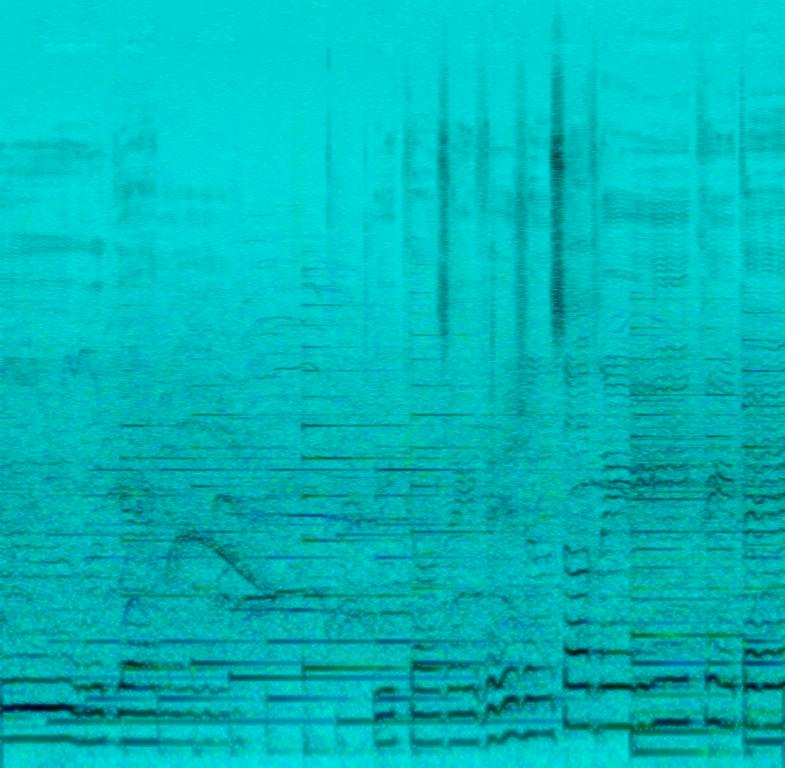
This is the live performance of an orchestral rock piece. There is a male vocalist singing melodically in the lead. The piano is gently playing the main tune of the song. The tempo of the piece is slow. There is a profound, melancholic atmosphere. This piece could be used in the soundtrack of a drama movie/TV series. It could also be playing in the background at a rock/metal bar.